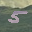
Label: 5